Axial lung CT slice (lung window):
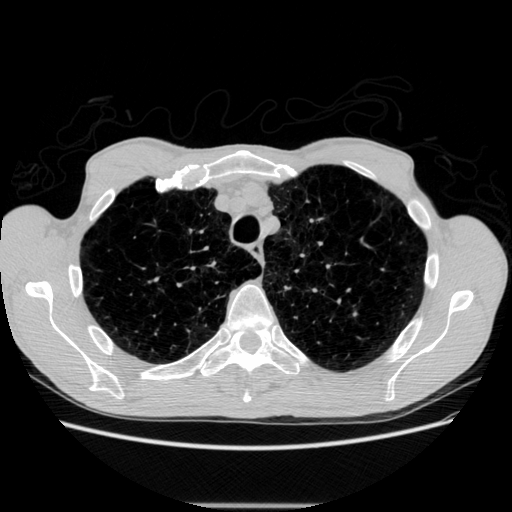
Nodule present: no